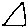
Label: triangle